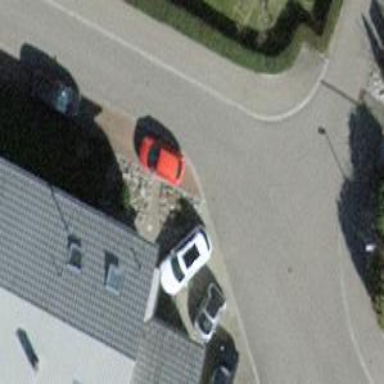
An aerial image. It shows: Paved residential road.